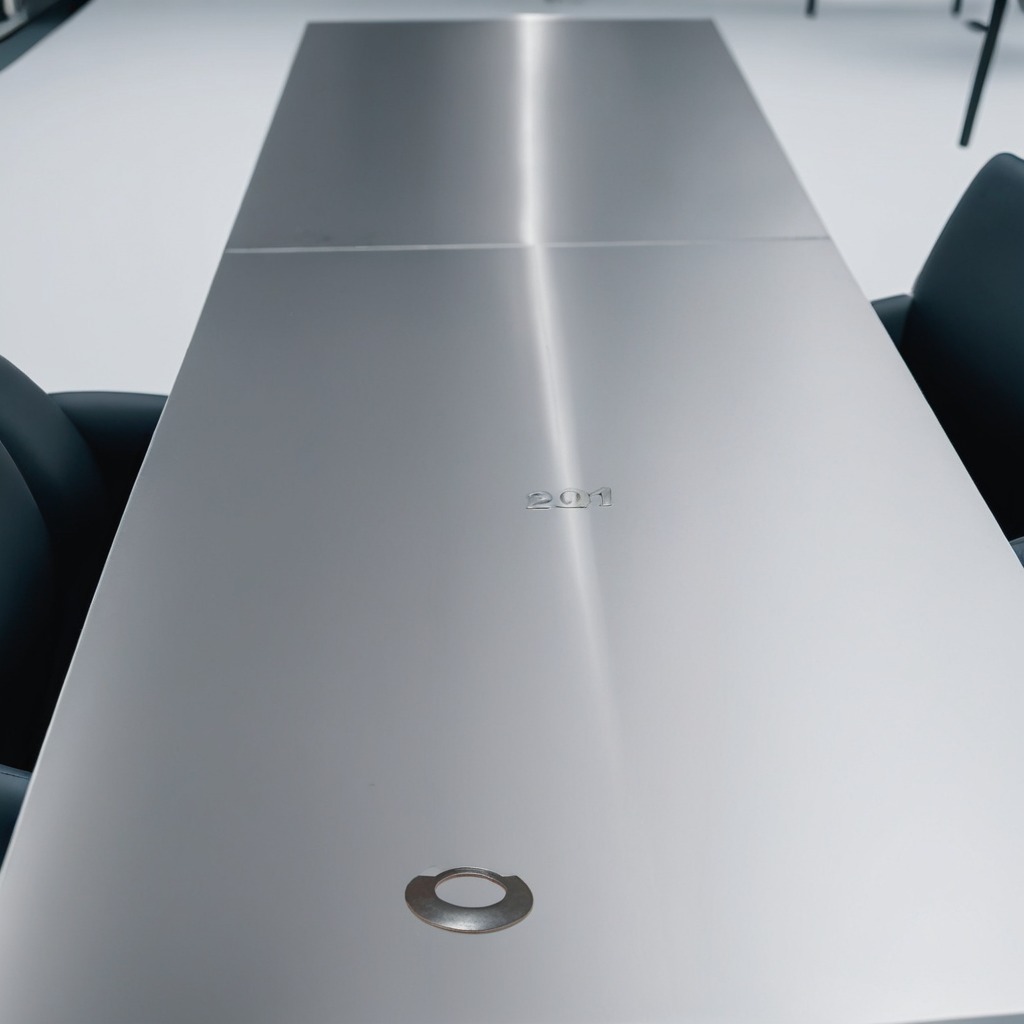
A flat metal washer lies on a stainless steel table in a high-end prototyping lab.